Question: My Eclipse Kepler had been running just fine until I messed up some settings and then had to delete the installation directory and re-extract the zip file. I also deleted the workspaces.
But after I had extracted the zip file, the Eclipse just won't start.
I tried extracting to another drive (C:) this time, still won't start.
Also tried the '-clean' option, but to no avail.
What went wrong?

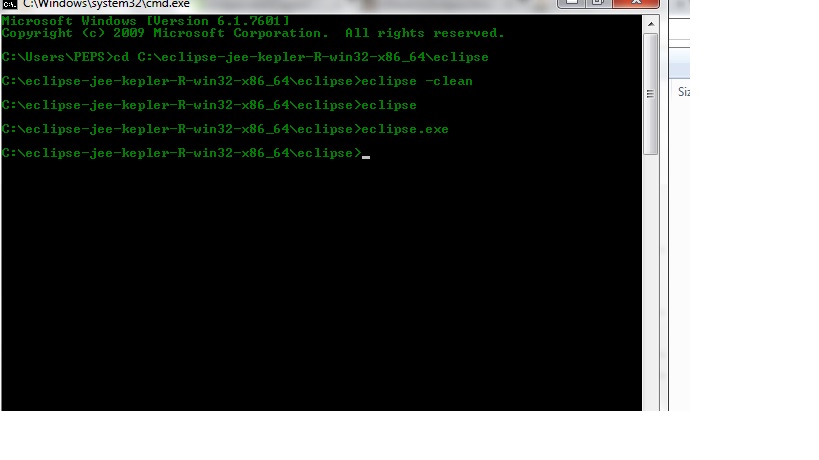
Answer: There are few things I could think of that are trivial, but might solve your problem. Maybe you changed 'JAVA_HOME' in Path, or deleted it. Check for Environment Variables for 'JAVA_HOME'.
Another thing is that you have Java 6 and you need Java 7. Or in your case, you need Java 7 x64. Maybe you have installed Java 7 x64, but 'JAVA_HOME' points to another version of Java. Check for that too.
Ultimate solution is to write in 'eclipse.ini' argument for desired virtual machine path, like:
'''
-vm
/path/to/desired/java/vm
'''